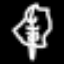
Label: leaf